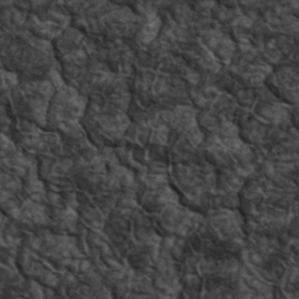
Label: non_frost